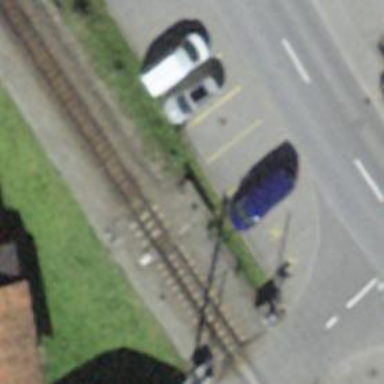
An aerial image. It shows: Narrow gauge railway with electrified contact lines.